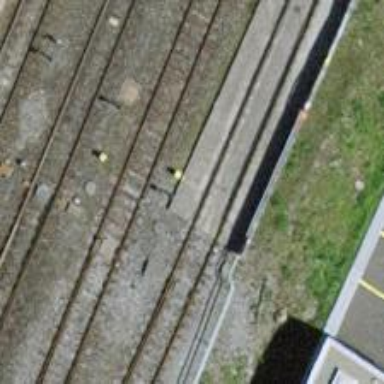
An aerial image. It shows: Single-track electrified railway siding with contact line.